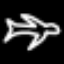
Label: airplane